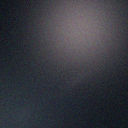
Screen state: off